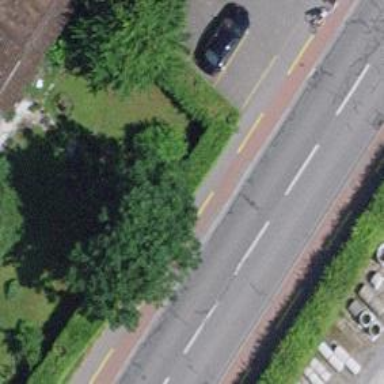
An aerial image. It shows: Uncontrolled zebra crossing on the road.